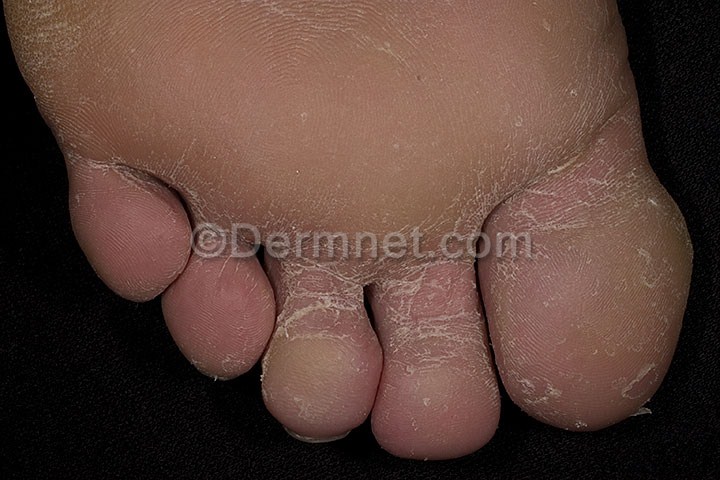
Disease: Tinea Ringworm Candidiasis and other Fungal Infections